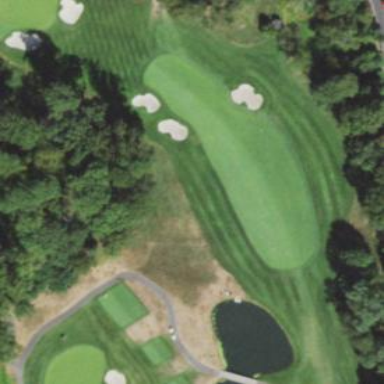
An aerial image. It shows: Grassy area designated as golf fairway.